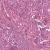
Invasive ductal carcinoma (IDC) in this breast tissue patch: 1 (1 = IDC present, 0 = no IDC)